Question: I installed FuelPHP using the manual installation (regretting now, should have used Oil but knew no better back when I started). I'm now trying to create data models and migrations using the command line utility Oil but I'm receiving the following:
'This is not a valid Fuel installation so Oil is a bit lost.'

when I use any Oil command in the fuel folder of my project directory -
'''
such as oil g model user userID:int forename:varchar[50]
'''
Can anyone suggest what I'm doing wrong? When I create a sample project using the command line it seems to work fine. I have done a significant amount of work in the other project so wouldn't like to start from scratch!
Thanks!
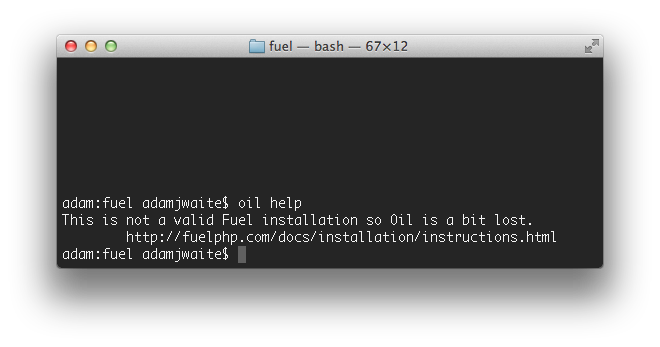
Answer: Fixed:
This is a message from the oil bash script, and you'll get this when there is no file called 'oil' in the current directory. The 'oil' script is in the root of your installation (it's a PHP file without extension), and you have to be in that directory to run oil.
Very stupid on my behalf! I'm a little obsessive compulsive disorder when it comes to cleaning my code and must have deleted it with the docs and install files by mistake!
Credit to <URL> on the FuelPHP forums.